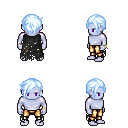
a pixel art fantasy rpg character, male body template, dark elf, purple skin, black tattered cape, gold greaves, white cyan pixie cut hairstyle, bracelets, four views (front, back, left, right), 2x2 character sprite sheet, small pixel art, hard edges, no anti-aliasing